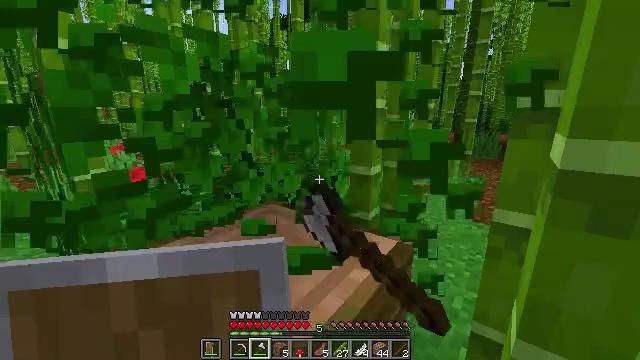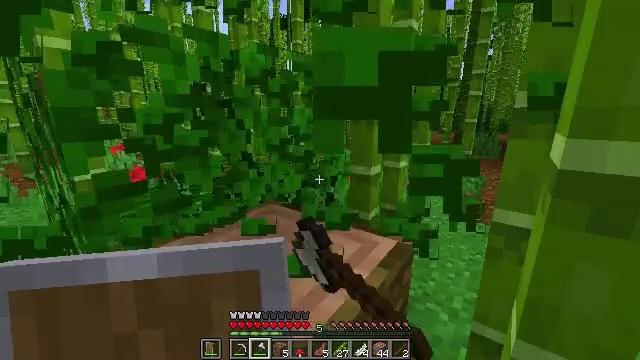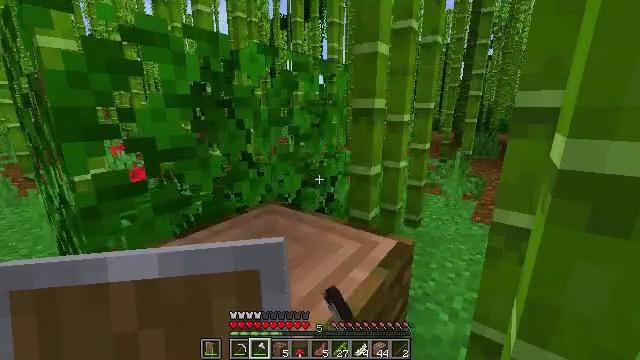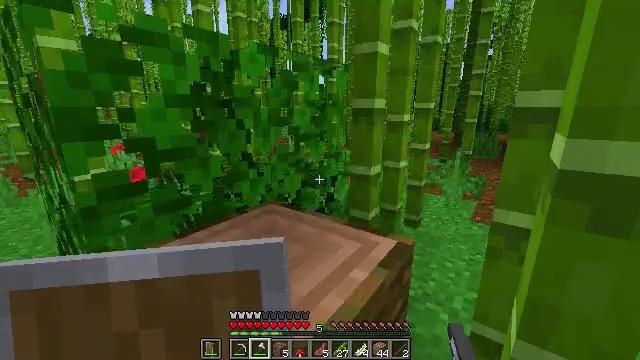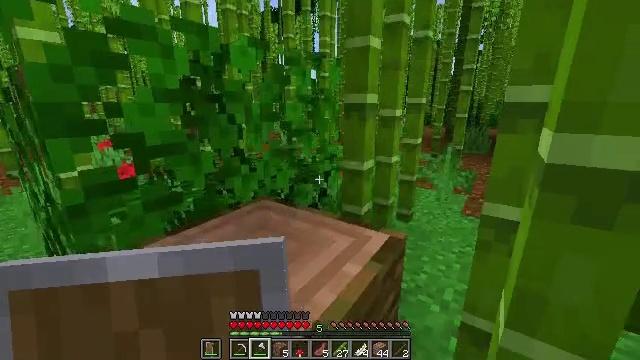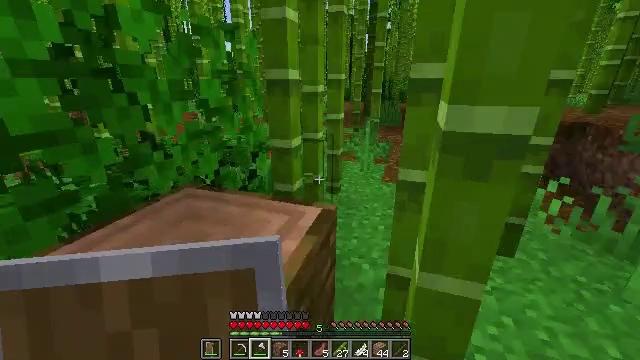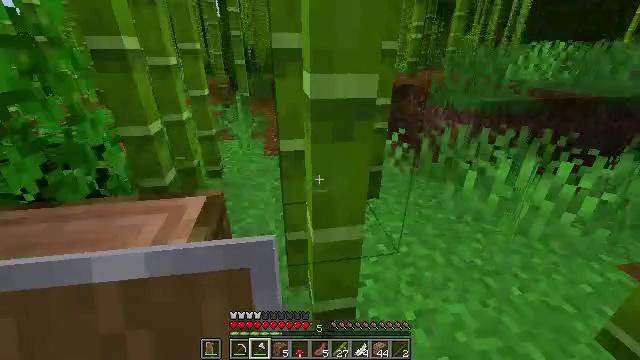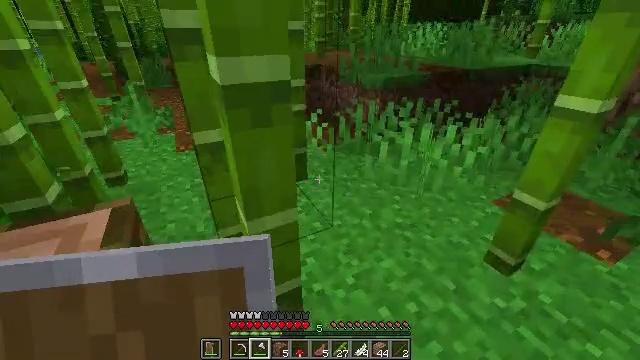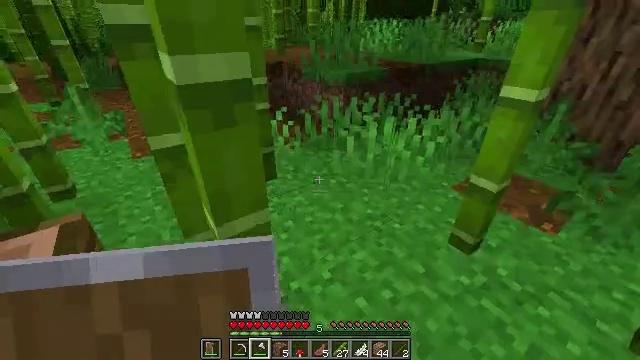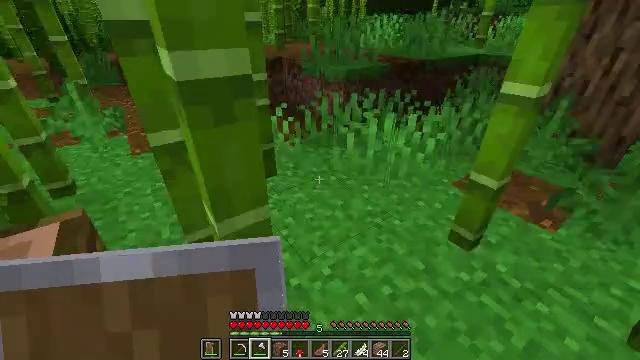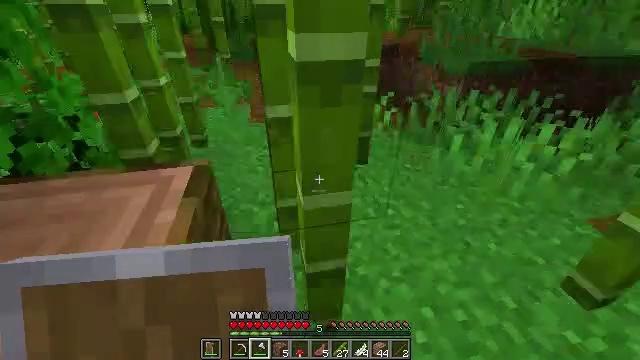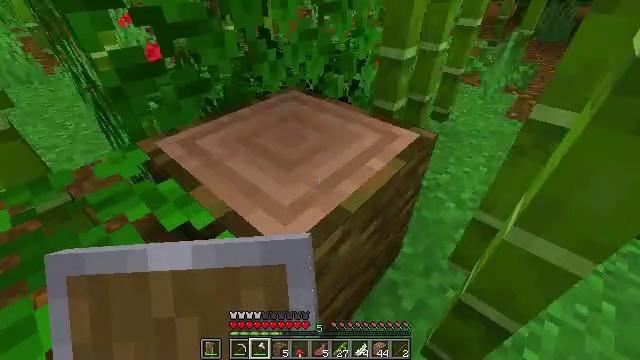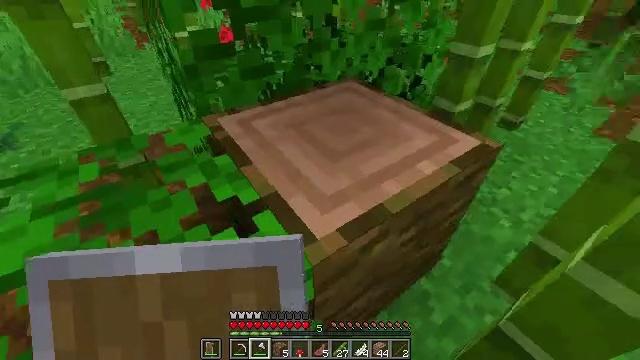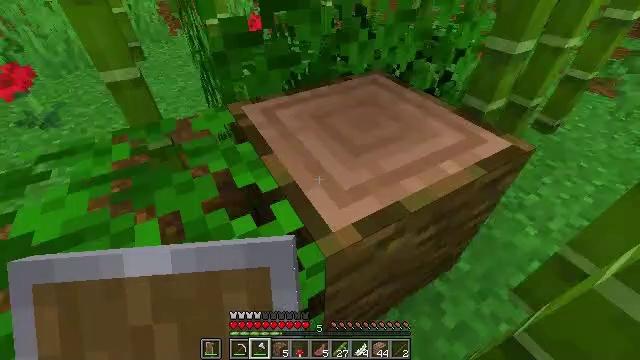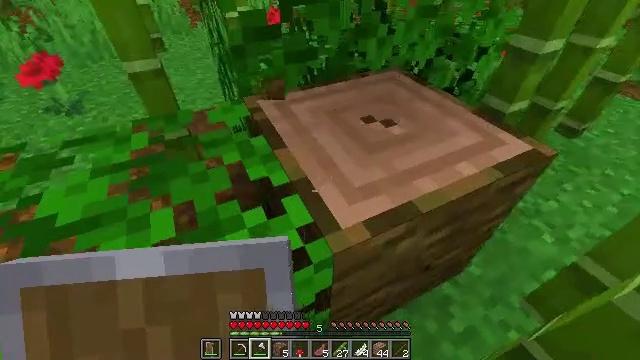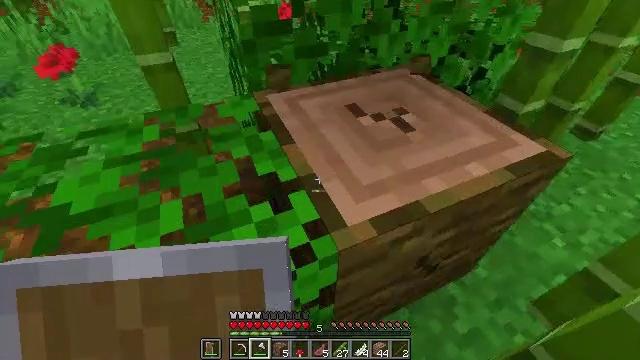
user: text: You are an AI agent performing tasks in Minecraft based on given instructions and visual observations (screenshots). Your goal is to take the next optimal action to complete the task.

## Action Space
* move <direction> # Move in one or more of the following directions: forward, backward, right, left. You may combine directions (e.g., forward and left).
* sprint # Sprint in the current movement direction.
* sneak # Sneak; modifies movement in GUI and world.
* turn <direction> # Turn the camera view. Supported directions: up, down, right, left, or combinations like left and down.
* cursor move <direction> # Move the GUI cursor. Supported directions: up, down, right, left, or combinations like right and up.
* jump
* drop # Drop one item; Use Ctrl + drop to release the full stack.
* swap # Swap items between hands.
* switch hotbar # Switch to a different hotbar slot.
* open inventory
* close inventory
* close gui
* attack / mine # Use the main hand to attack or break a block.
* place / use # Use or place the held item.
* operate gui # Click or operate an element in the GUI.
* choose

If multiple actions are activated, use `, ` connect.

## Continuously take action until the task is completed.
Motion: motion action
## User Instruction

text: Use an axe to chop the jungle log.
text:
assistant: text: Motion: attack / mine
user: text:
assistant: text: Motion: attack / mine
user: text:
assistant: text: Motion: attack / mine
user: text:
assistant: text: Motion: turn right and down, attack / mine
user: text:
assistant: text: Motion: turn right and down, attack / mine
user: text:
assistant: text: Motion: turn right and down
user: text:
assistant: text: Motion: turn right and down
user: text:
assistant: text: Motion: turn right
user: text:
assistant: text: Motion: no_op
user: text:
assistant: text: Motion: turn left and down
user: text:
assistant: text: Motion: turn left and down
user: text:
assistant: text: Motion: turn left and down
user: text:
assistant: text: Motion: turn left and down
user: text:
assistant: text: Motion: turn left, attack / mine
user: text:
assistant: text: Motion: turn left, attack / mine
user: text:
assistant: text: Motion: turn left, attack / mine
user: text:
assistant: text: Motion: attack / mine
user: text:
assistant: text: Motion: attack / mine
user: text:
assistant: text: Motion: attack / mine
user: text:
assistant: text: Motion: attack / mine
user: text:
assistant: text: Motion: attack / mine
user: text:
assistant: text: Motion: turn right, attack / mine
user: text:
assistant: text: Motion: turn right, attack / mine
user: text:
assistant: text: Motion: turn right, attack / mine
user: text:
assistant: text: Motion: attack / mine
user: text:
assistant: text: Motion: attack / mine
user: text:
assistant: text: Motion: attack / mine
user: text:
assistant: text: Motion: attack / mine